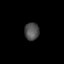
Tissue: lung
Cell type: Epithelial cells
Senescence score: 0.2391
Nuclear area (px): 252
Mean DAPI intensity: 79.397